Brain MRI study timepoint: preop
T1CE (contrast-enhanced T1) slice:
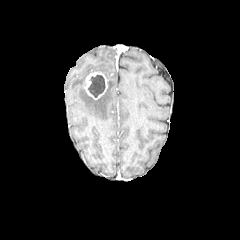
T2-FLAIR slice:
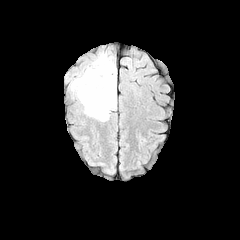